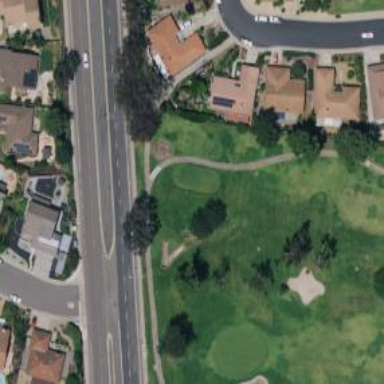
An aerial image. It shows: Pathway for golfing.